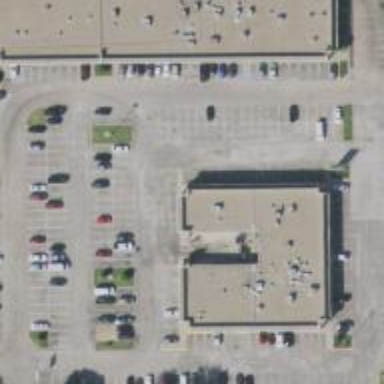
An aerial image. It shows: Retail building.